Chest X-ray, AP view. Patient: 16 years old, sex M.
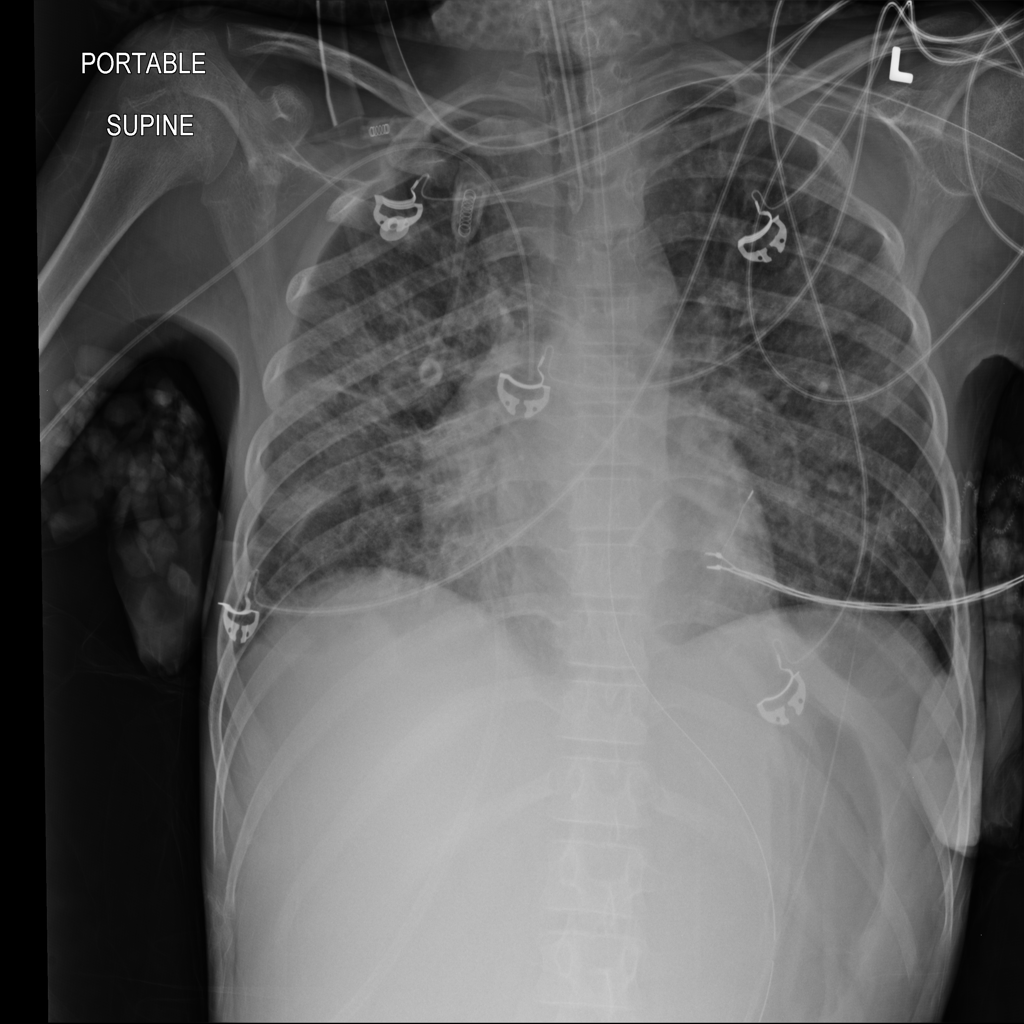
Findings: Infiltration, Nodule